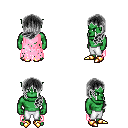
a pixel art fantasy rpg character, male body template, orc, green skin, pink tattered cape, white pants, gray left-swept hairstyle, gold boots, four views (front, back, left, right), 2x2 character sprite sheet, small pixel art, hard edges, no anti-aliasing